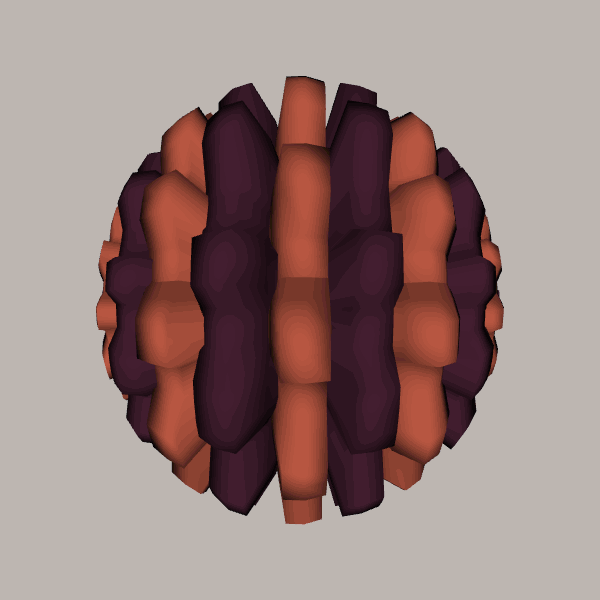
Background: light